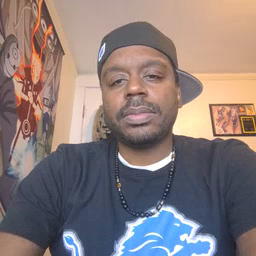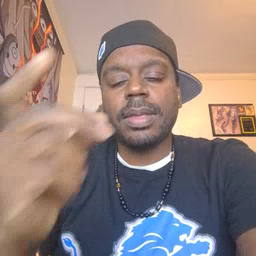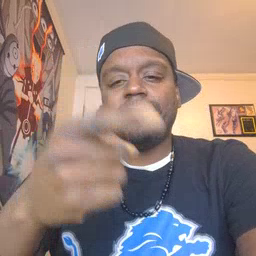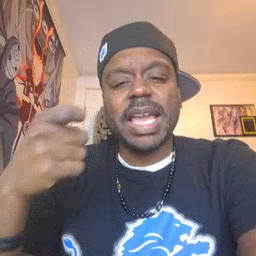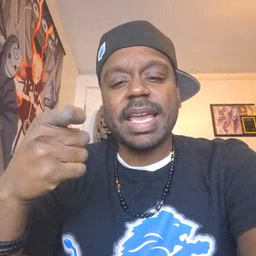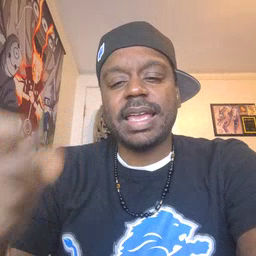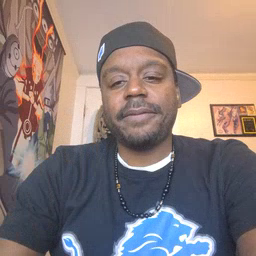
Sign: fast